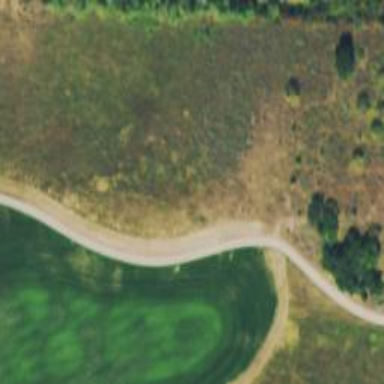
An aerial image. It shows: Well-maintained path suitable for golfing.